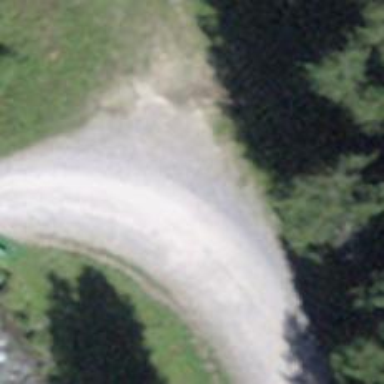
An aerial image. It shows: Gravel track with grade3 tracktype.